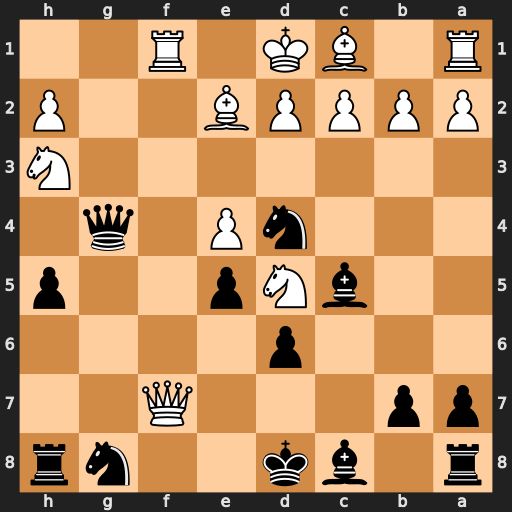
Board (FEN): r1bk2nr/pp3Q2/3p4/2bNp2p/3nP1q1/7N/PPPPB2P/R1BK1R2
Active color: b
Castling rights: -
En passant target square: -
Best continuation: Qxe2#